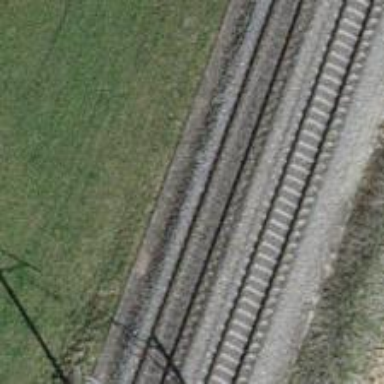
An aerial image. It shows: Single-track electrified railway with contact line.